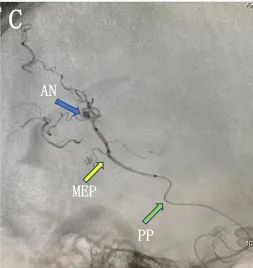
The ultra-selective DSA (C) showed the microcatheter tip had crossed the MEP and another branch arising near the distal AChoA aneurysm. Therefore, we decided to embolize the aneurysm and the distal AChoA by coils.
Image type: radiology (ct)